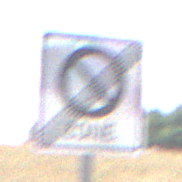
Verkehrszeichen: EndeEingeschraenktesHalteverbotZone
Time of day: Midday
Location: Outdoor (Nature)
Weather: PartlyCloudy
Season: NotSpecified
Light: Natural